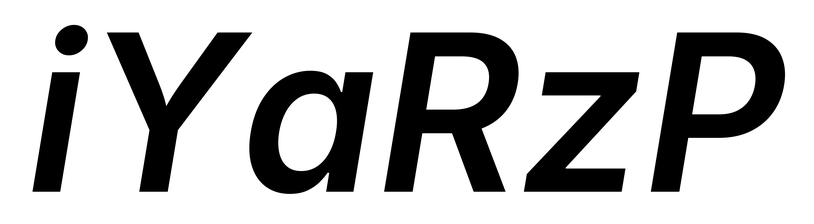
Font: Inter-Italic_SemiBold_Italic